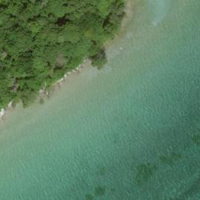
EUNIS habitat code: 14
Species observed at this site:
Lycopus europaeus